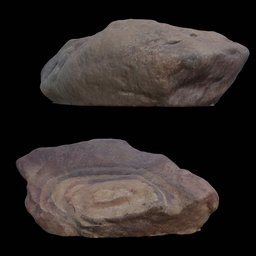
Label: nature